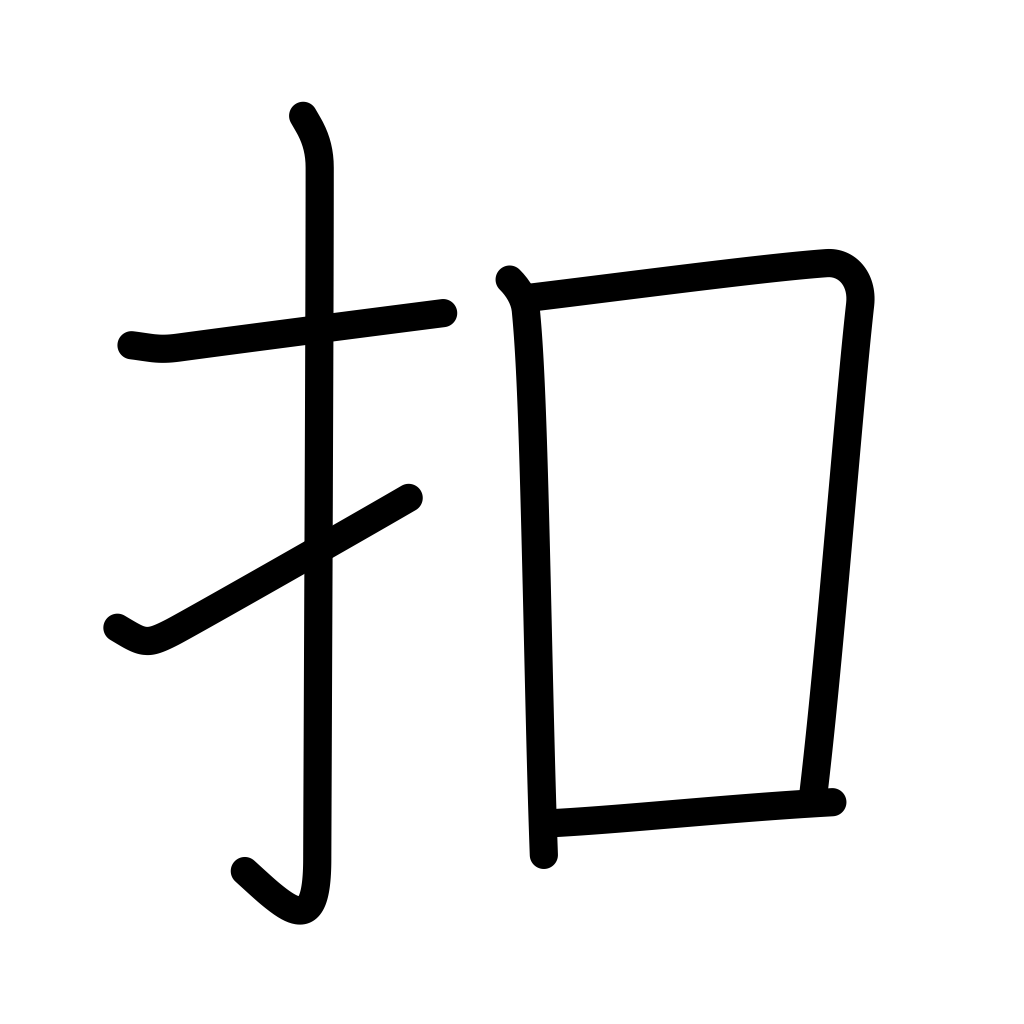
Meaning: knock, strike, rap, tap, button